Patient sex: F
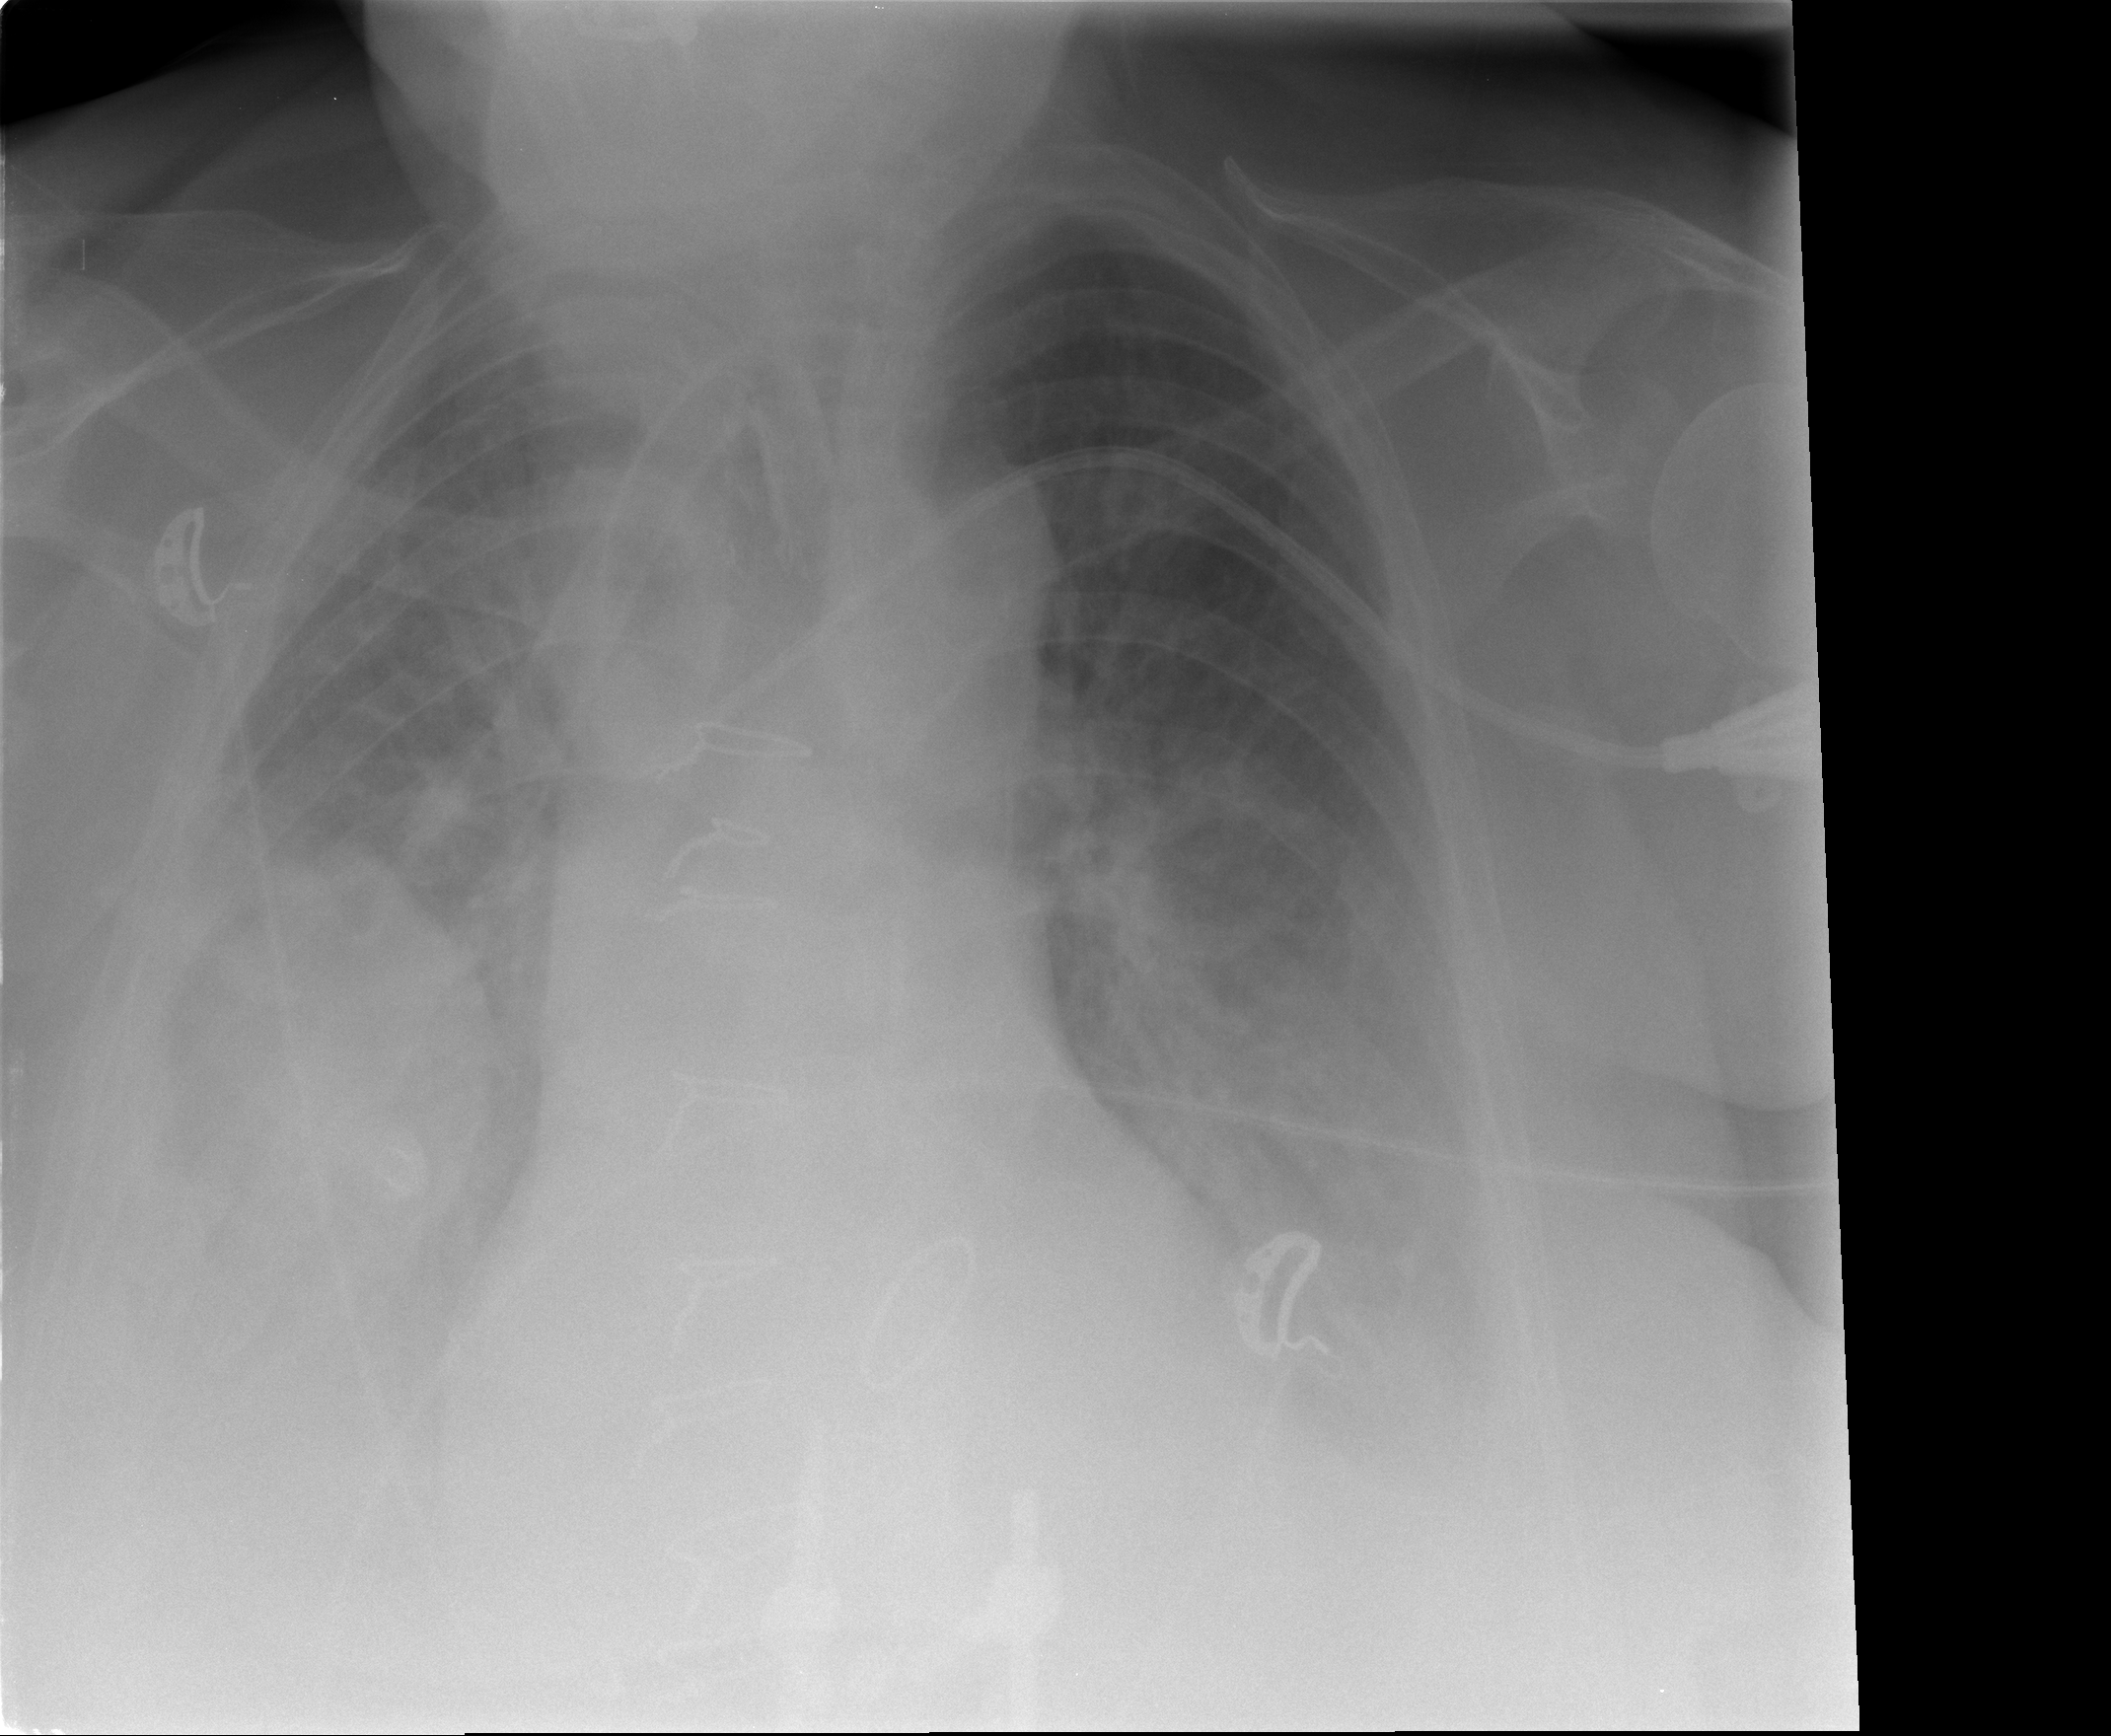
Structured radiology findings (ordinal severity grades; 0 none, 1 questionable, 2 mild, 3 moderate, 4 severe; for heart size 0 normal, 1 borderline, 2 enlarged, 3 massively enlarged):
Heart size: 2
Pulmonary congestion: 0
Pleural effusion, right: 3
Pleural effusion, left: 2
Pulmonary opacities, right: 3
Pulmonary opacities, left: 0
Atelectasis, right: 3
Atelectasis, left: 2